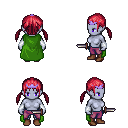
a pixel art fantasy rpg character, female body template, dark elf, purple skin, green cape, magenta pants, ruby red twin-tailed hairstyle, purple tiara, white cloth bracers, brown shoes, dagger, four views (front, back, left, right), 2x2 character sprite sheet, small pixel art, hard edges, no anti-aliasing